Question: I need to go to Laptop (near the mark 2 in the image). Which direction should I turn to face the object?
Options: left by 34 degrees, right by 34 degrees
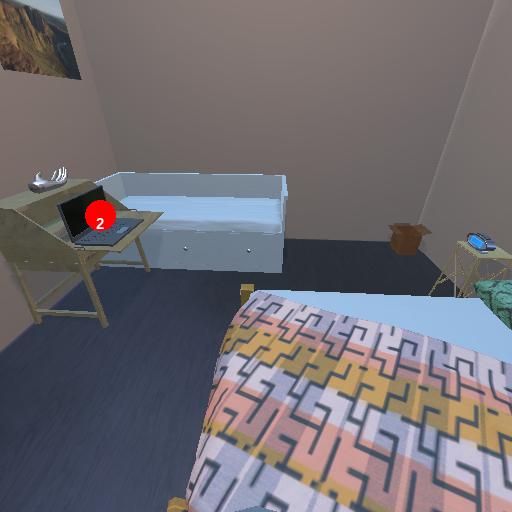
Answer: left by 34 degrees